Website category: auto
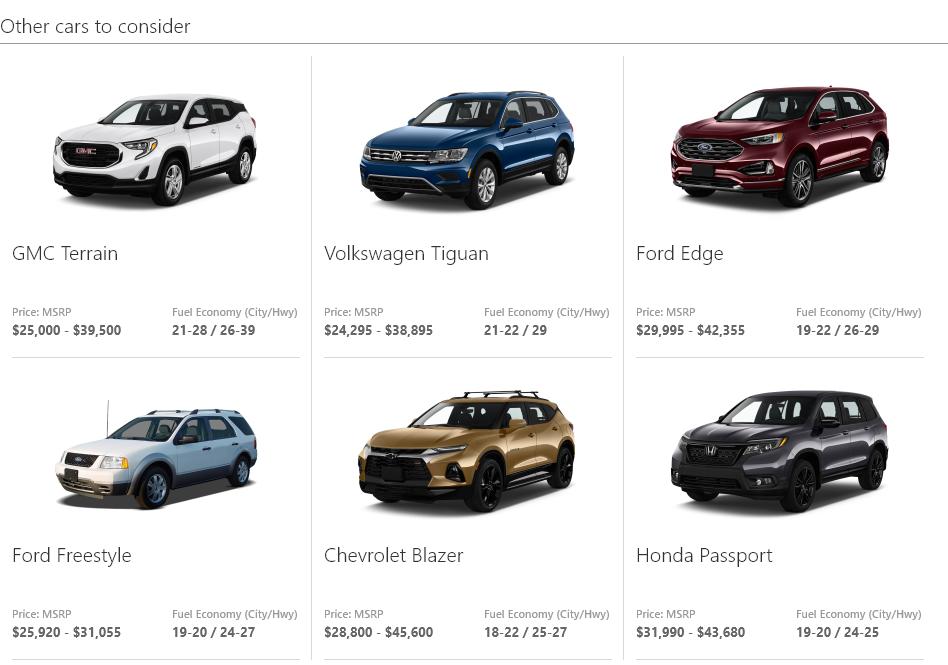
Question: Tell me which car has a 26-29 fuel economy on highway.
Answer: Ford Edge

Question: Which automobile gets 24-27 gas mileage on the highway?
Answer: Ford Freestyle

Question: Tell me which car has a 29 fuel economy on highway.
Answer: Volkswagen Tiguan

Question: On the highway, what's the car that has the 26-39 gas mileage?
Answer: GMC Terrain

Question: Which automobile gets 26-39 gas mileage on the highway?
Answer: GMC Terrain

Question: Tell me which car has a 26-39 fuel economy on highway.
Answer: GMC Terrain